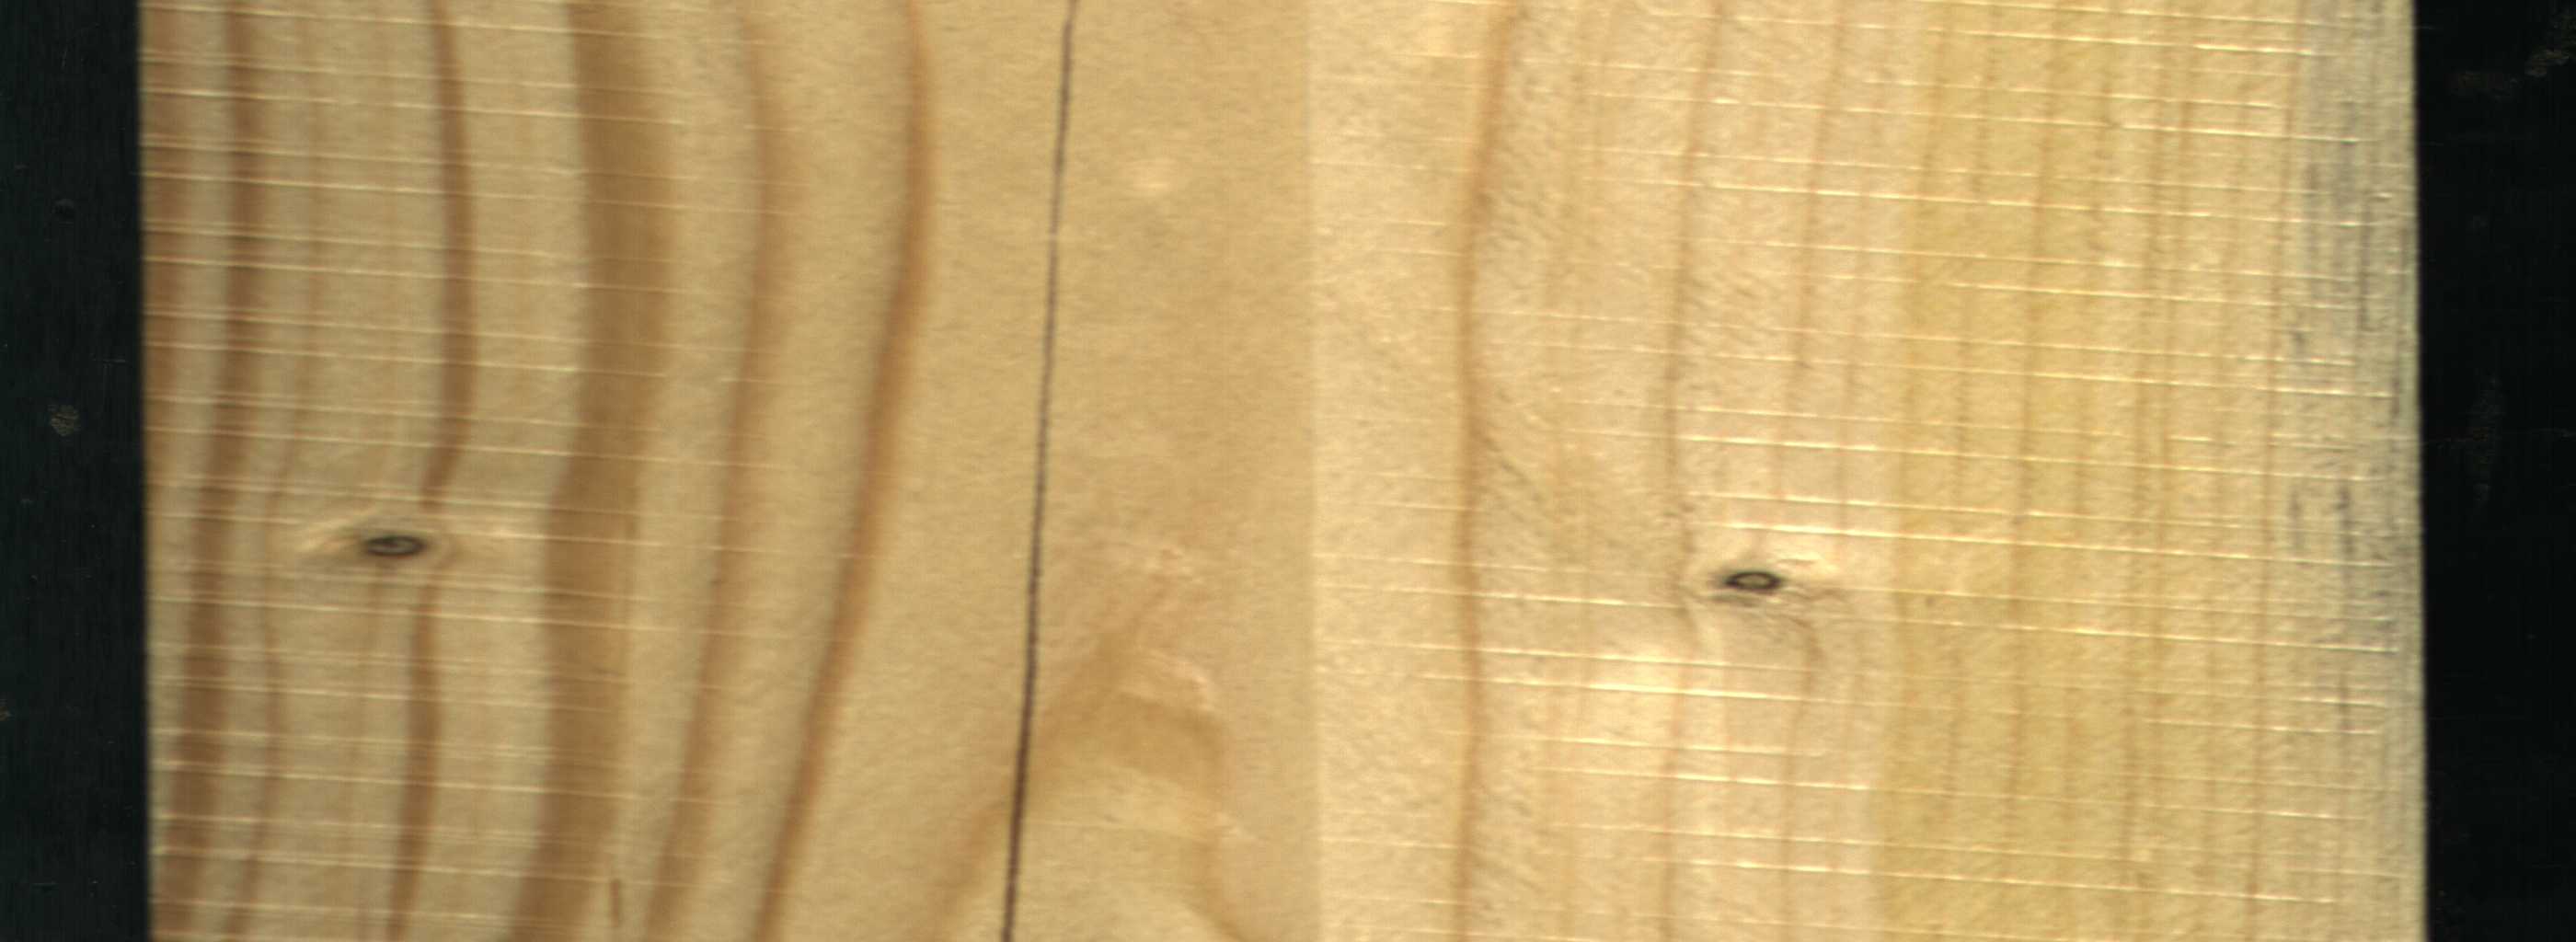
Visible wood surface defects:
Crack
Live_Knot
Live_Knot